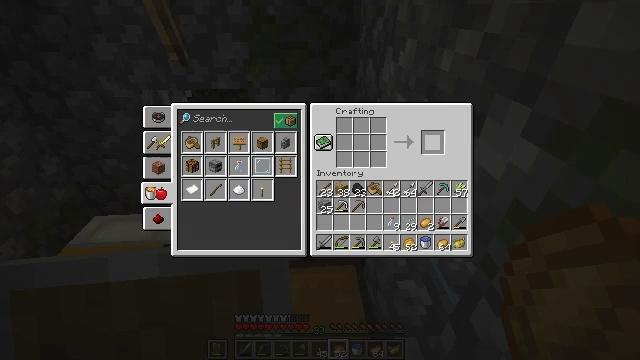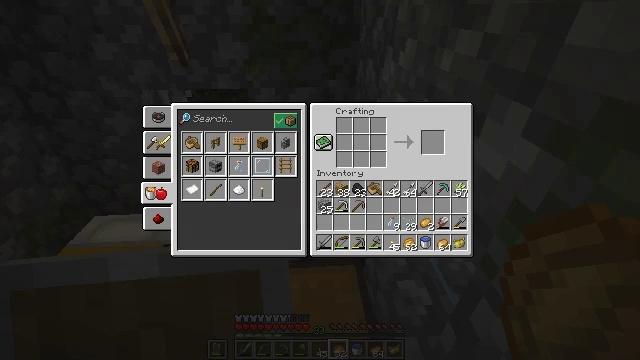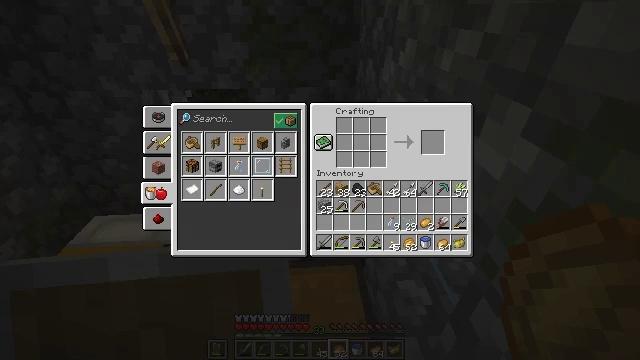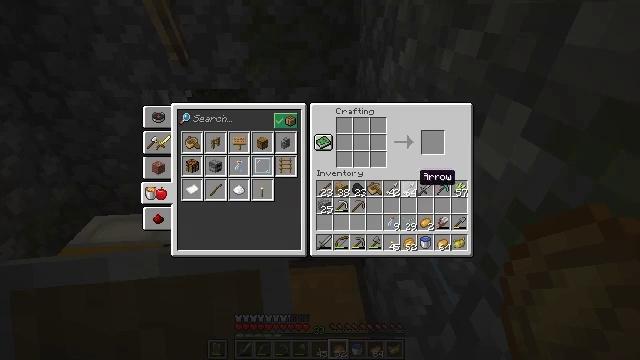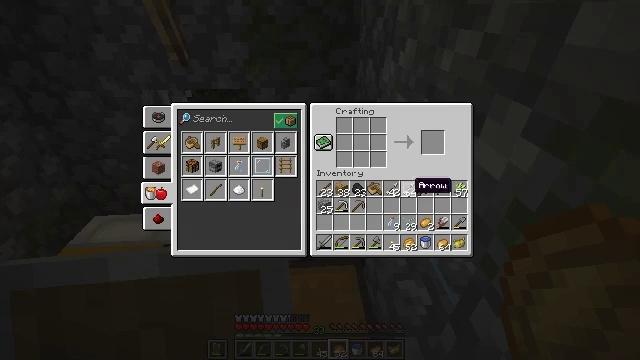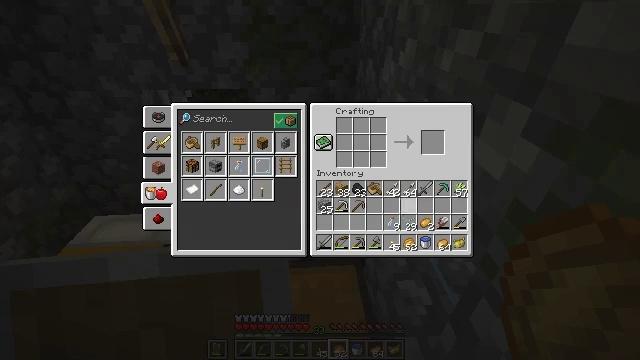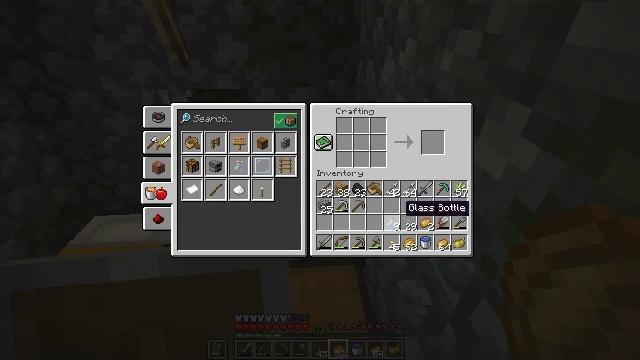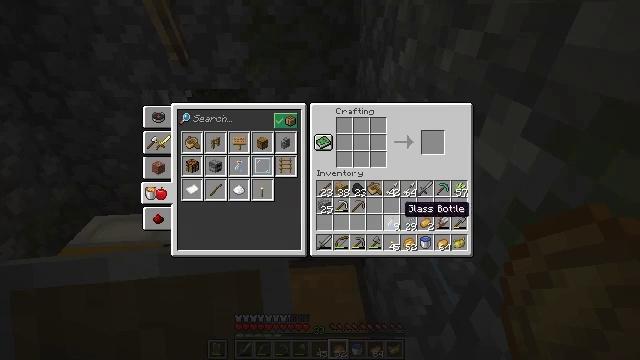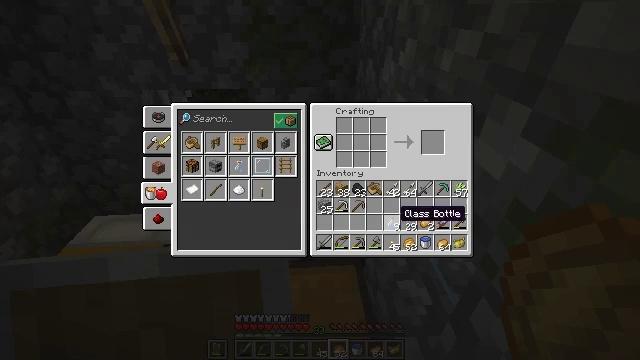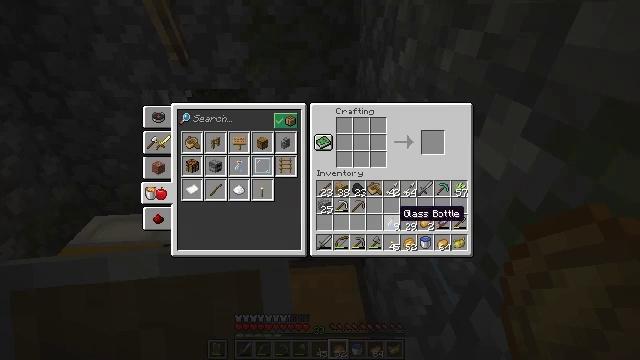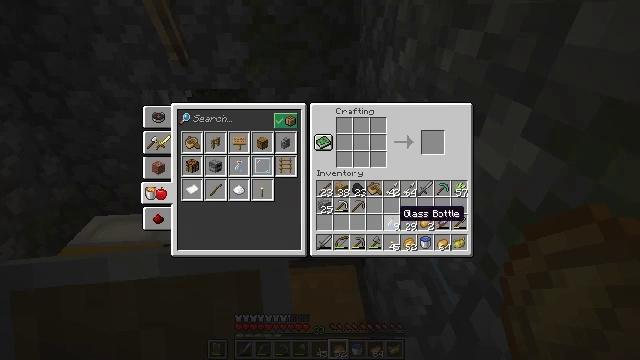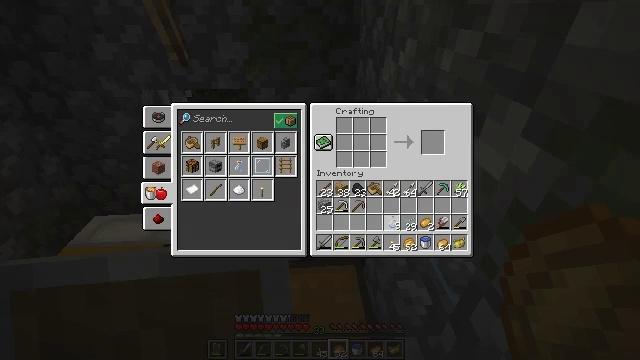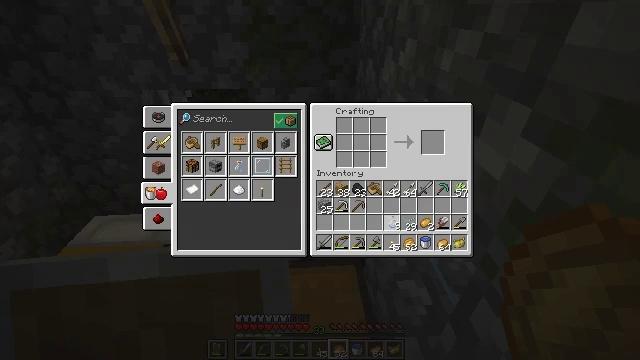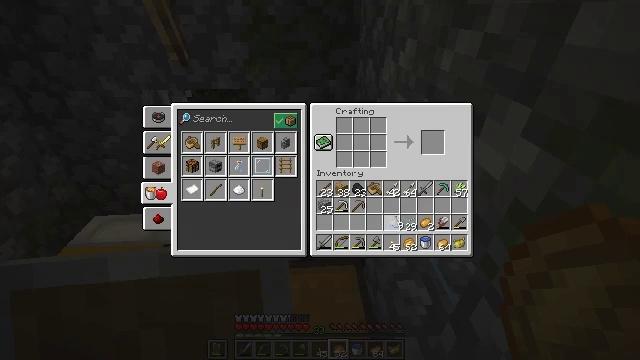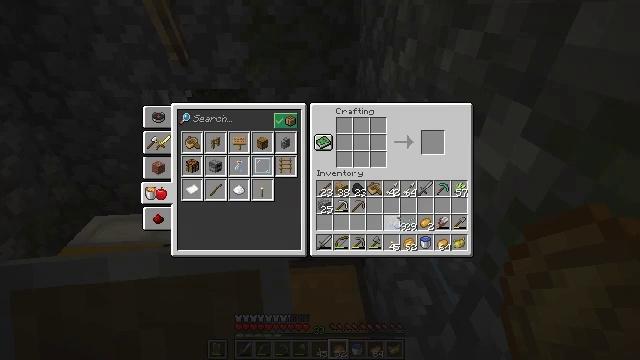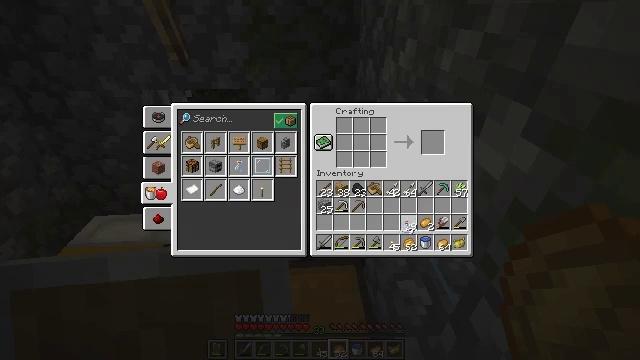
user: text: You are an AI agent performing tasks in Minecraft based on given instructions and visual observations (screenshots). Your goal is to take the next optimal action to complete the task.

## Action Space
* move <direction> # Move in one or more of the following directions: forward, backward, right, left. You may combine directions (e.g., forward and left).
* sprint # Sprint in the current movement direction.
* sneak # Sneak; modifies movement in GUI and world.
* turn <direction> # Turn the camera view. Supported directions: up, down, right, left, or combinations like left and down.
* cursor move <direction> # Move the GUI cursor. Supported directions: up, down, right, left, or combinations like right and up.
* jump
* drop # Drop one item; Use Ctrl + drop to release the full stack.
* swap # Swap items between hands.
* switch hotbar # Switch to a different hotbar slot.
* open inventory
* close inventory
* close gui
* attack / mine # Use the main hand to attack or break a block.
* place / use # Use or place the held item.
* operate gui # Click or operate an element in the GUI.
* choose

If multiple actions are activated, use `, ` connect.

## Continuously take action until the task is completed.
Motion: motion action
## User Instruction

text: Break the dandelion to obtain it.
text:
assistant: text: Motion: turn left and down
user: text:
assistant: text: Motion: turn down
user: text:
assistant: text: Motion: turn down
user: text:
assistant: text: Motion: turn down
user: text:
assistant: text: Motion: turn left and down
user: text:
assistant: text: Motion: turn down
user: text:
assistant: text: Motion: no_op
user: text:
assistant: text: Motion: no_op
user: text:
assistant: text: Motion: no_op
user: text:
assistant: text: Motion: no_op
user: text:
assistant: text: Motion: attack / mine
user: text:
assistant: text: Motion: attack / mine
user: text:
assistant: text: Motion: no_op
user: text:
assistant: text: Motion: no_op
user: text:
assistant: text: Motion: turn right
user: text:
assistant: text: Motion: turn right and down
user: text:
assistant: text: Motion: turn right
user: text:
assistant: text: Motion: no_op
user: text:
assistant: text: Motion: no_op
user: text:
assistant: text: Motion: no_op
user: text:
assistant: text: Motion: turn right
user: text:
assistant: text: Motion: turn right
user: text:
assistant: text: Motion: no_op
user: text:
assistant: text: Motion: attack / mine
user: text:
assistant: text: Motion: attack / mine
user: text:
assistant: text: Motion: no_op
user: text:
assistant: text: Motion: turn left and up
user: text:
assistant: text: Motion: turn left
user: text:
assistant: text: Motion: turn left
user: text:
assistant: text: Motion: no_op